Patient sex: F
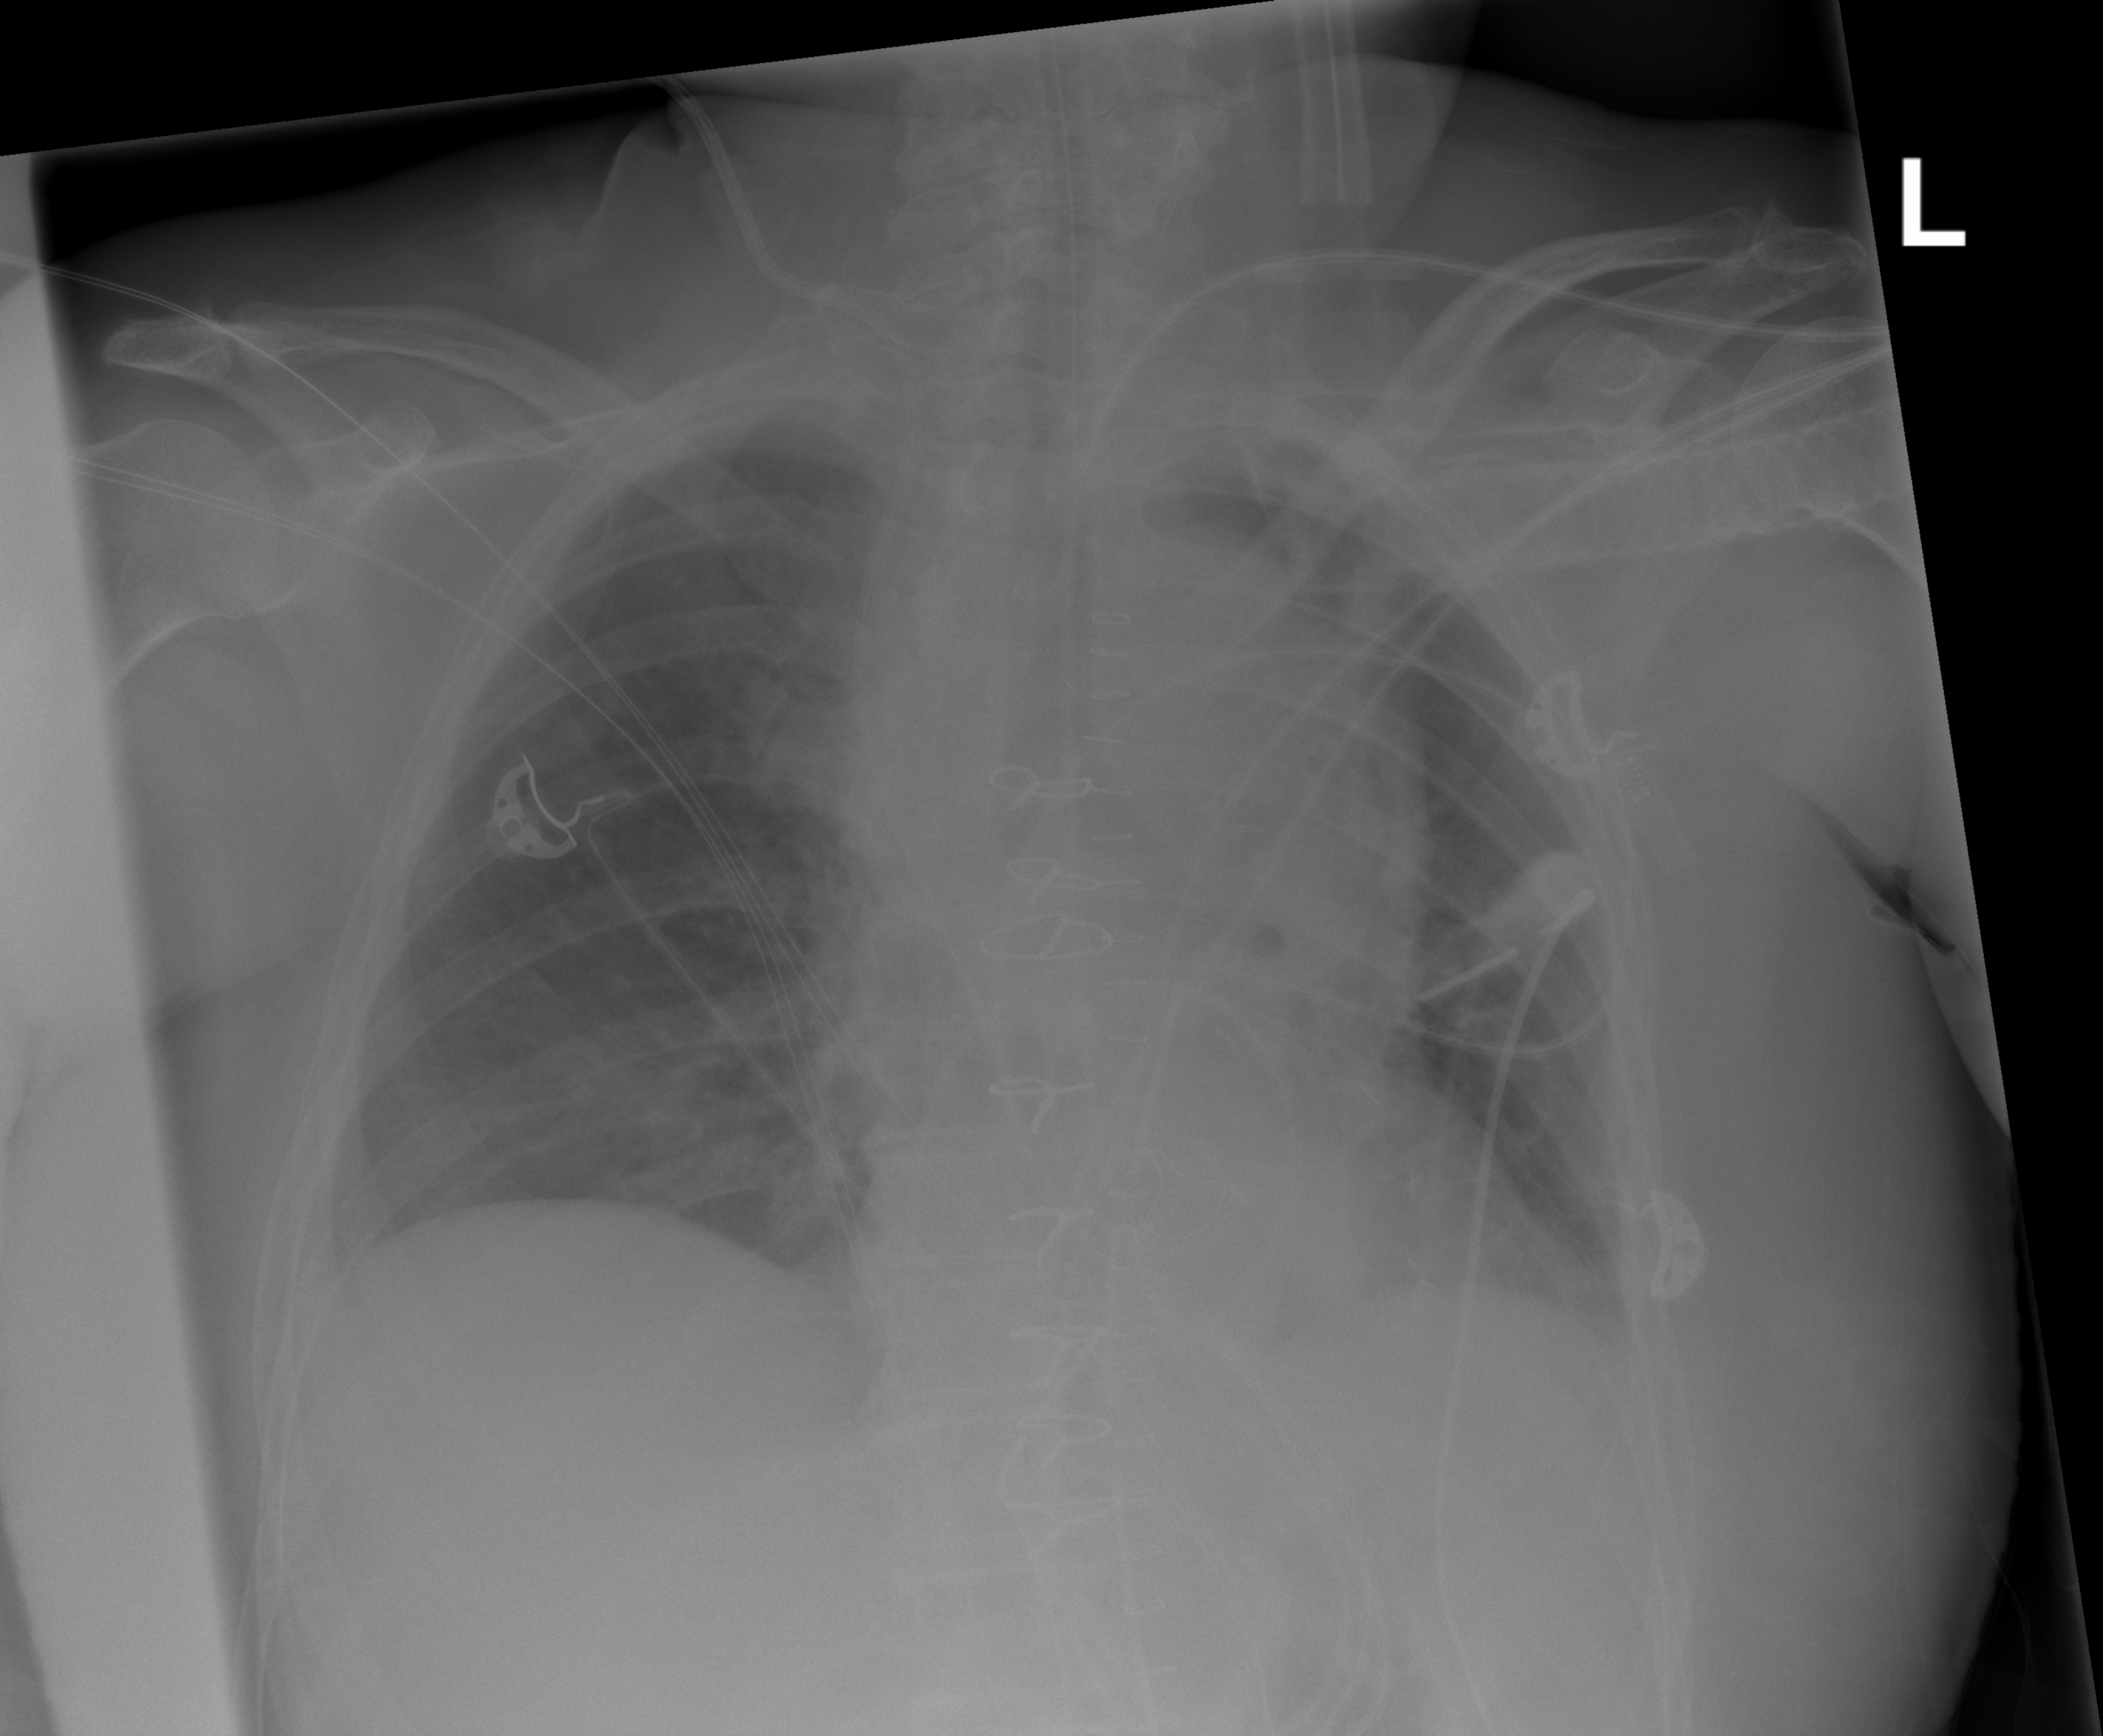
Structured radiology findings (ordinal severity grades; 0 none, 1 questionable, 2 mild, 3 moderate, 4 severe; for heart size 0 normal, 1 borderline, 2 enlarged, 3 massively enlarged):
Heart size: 0
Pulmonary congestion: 2
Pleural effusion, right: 0
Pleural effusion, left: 0
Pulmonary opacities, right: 0
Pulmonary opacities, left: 0
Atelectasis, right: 0
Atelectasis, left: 0